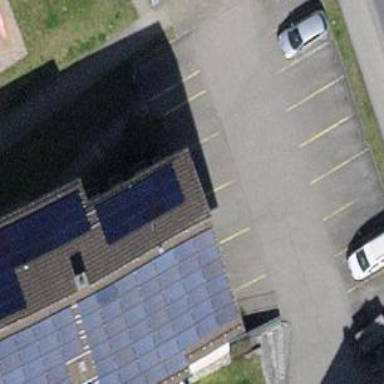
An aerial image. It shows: Solar power generator using photovoltaic method with solar photovoltaic panel types.